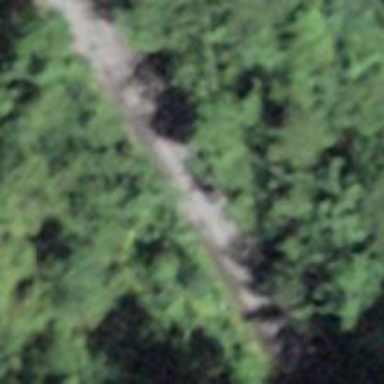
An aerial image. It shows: Unclassified road with paved surface.